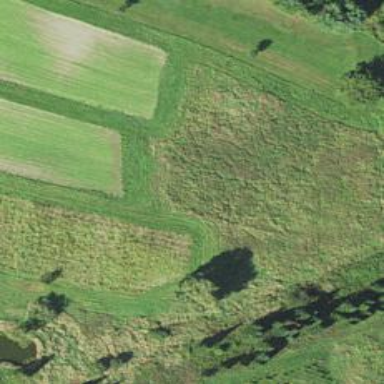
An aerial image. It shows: Agricultural meadow.